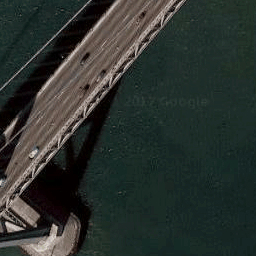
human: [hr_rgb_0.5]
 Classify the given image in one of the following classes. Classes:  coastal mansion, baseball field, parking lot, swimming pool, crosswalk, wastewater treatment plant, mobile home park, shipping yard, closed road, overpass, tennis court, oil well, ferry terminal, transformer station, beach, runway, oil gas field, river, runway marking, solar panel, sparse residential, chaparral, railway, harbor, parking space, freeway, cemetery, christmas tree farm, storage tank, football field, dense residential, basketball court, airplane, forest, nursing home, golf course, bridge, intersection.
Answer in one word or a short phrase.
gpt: bridge